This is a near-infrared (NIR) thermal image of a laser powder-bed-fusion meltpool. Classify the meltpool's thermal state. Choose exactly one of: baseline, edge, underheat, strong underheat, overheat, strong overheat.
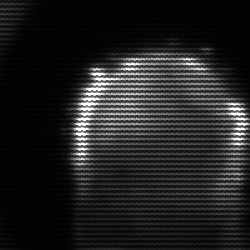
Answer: baseline